Question: I read this article <URL>
In this article the author writes:
"the CSS layout, especially percentual widths, are calculated relative to the layout viewport"
"The point is: browsers have chosen their dimensions of the layout viewport such that it completely covers the screen in fully zoomed-out mode (and is thus equal to the visual viewport)."
I do not understand the following paragraph :
"Now what you could try is setting html {width: 320px}. Now the element shrinks, and with it all other elements, which now take 100% of 320px. This works when the user zooms in, but not initially, when the user is confronted with a zoomed-out page that mostly contains nothing"
Thanks

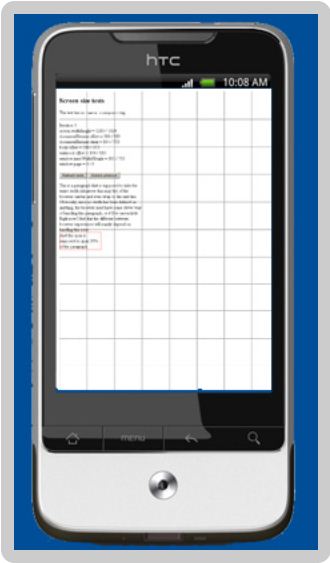
Answer: > If the screen size of device is around 320 pixels so is the layout viewport and if the css width for the html element is set to 320px why does element shrinks ?
you have a default viewport of ca 980px on your mobile device, with the meta-tag '<meta name="viewport" content="width=device-width">' (or any addition to that).
A mobile browser auto scales your page so the size of 980px fits the screen, making your 320px only a third of that.